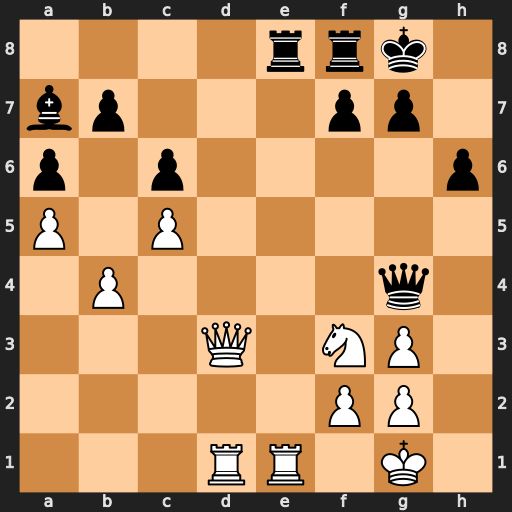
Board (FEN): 4rrk1/bp3pp1/p1p4p/P1P5/1P4q1/3Q1NP1/5PP1/3RR1K1
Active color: w
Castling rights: -
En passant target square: -
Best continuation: Rxe8 Rxe8 Qd7 Qxd7 Rxd7